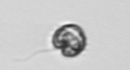
Label: Dinophyceae